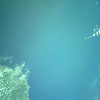
Label: water